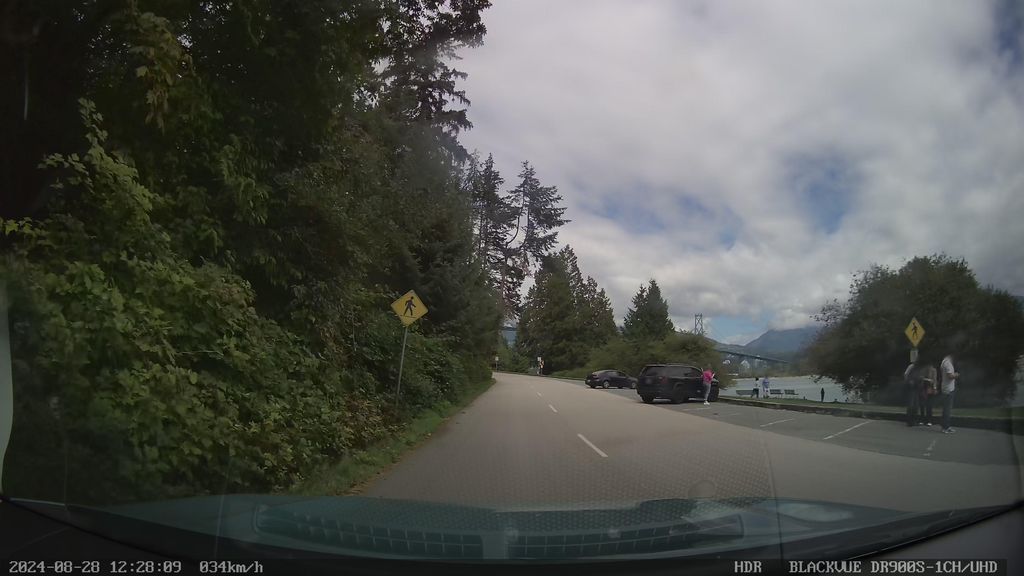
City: vancouver